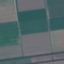
Label: AnnualCrop